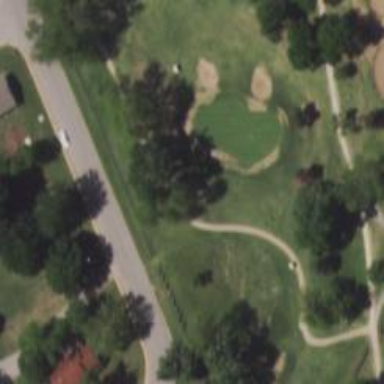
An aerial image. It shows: Service road designated as golf cart path.